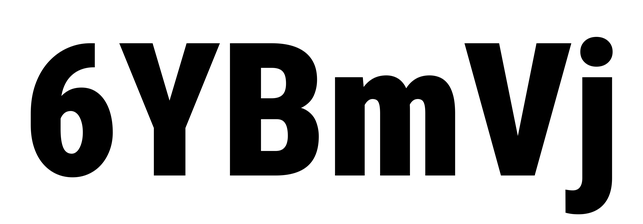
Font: Roboto_Condensed_Black